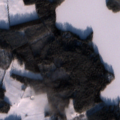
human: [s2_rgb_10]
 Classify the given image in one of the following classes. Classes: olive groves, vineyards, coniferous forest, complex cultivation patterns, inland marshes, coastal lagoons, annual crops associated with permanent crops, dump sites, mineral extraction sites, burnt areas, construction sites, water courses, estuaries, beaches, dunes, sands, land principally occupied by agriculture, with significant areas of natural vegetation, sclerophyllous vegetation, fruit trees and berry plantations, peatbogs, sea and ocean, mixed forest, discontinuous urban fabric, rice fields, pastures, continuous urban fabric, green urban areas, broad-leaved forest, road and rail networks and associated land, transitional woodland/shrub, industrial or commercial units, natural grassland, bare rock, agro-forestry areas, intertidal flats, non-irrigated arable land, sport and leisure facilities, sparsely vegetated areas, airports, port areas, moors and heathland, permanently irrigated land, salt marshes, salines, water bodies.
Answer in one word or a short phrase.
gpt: land principally occupied by agriculture, with significant areas of natural vegetation, coniferous forest, mixed forest, transitional woodland/shrub, water bodies